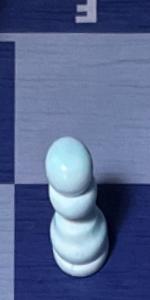
Label: Pawn_White